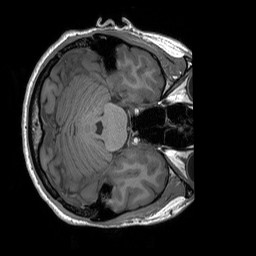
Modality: T1w
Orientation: axial
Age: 26
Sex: female
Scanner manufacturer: siemens
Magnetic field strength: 3 T
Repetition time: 1.9 s
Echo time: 0.00243 s